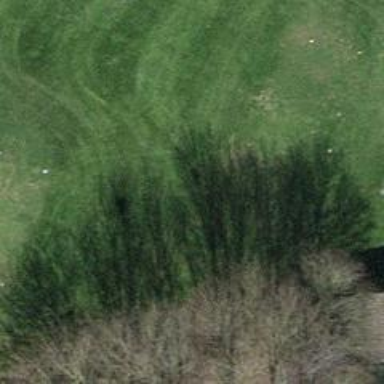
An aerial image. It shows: Golf tee on grass surface.